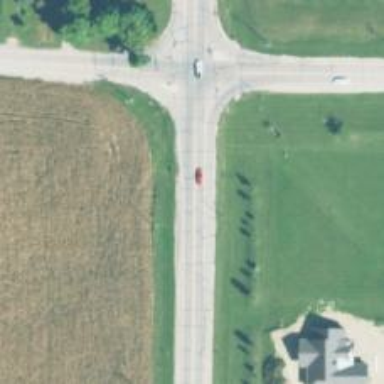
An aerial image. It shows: Tertiary road.